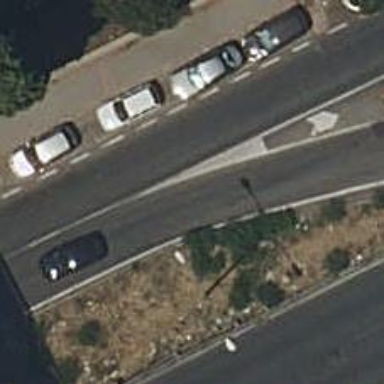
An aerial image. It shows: Road with "give way" sign.